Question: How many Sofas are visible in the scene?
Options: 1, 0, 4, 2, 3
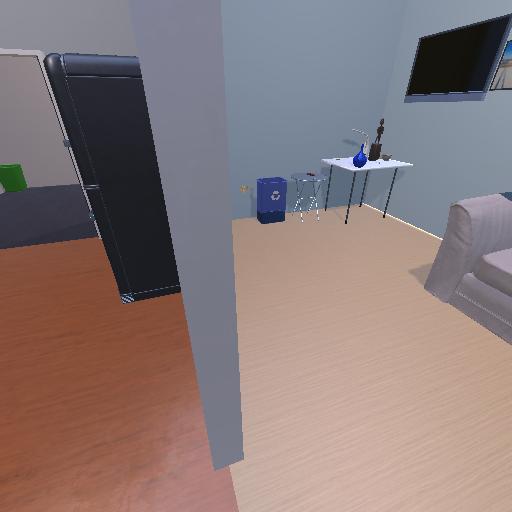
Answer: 1